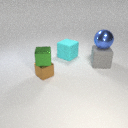
large blue metal sphere above large gray rubber cube